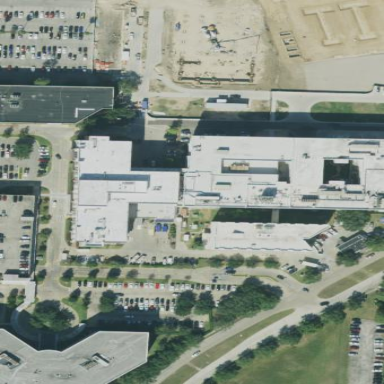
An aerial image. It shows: Healthcare facility identified as hospital.